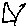
Label: triangle